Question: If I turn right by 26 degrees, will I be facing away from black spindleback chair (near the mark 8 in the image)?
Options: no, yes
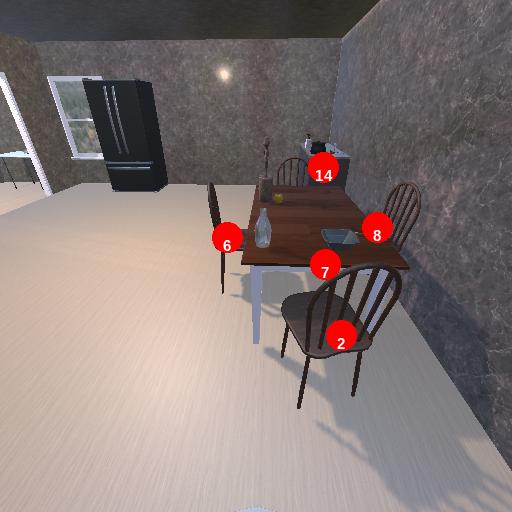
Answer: no